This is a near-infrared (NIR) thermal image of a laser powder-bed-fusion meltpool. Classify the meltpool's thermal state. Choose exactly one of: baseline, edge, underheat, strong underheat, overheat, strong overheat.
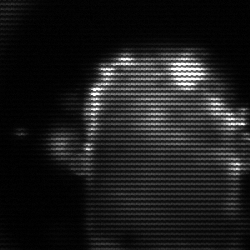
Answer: baseline